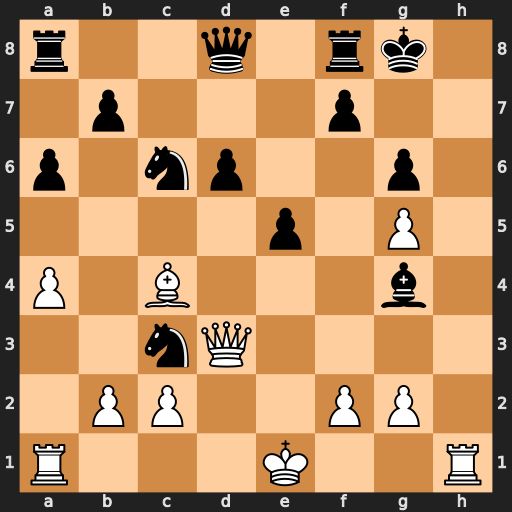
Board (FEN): r2q1rk1/1p3p2/p1np2p1/4p1P1/P1B3b1/2nQ4/1PP2PP1/R3K2R
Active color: w
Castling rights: KQ
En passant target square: -
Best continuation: Qxg6#